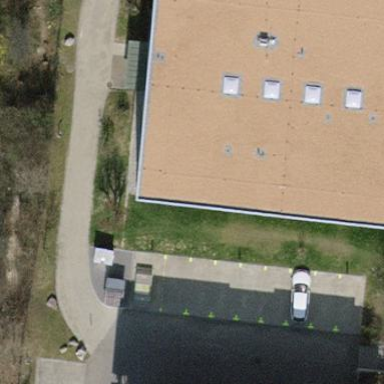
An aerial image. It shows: School building with light pink exterior and grey roof.